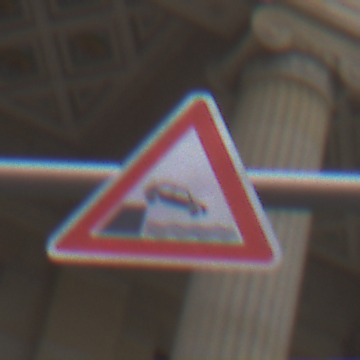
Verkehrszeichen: Ufer
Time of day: Midday
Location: Outdoor (Urban)
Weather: Overcast
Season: NotSpecified
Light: Natural